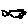
Label: fish